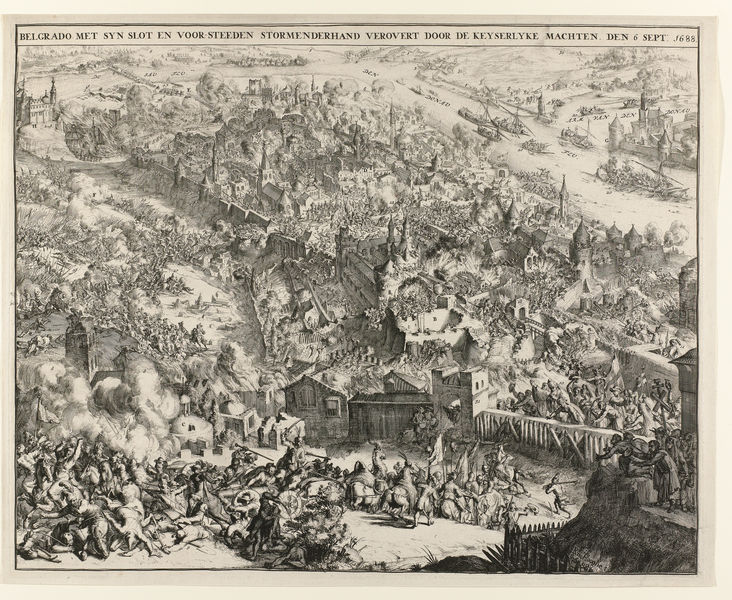
Titel: Verovering van Belgrado op de Turken door de troepen van Maximiliaan, keurvorst van Beieren, 6 september 1688
Künstler: Romeyn de Hooghe
Standort: Amsterdam
Institution: Rijksmuseum
Schlagwörter: mort, foret, chevaux, ville, espagne, rempart, guerre, assiege